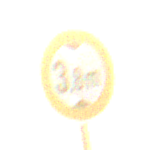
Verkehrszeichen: TatsaechlicheHoehe
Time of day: SunriseSunset
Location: Outdoor (Nature)
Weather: Clear
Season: NotSpecified
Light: Natural